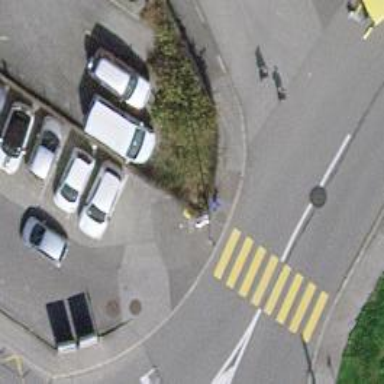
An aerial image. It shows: Post box is visible.